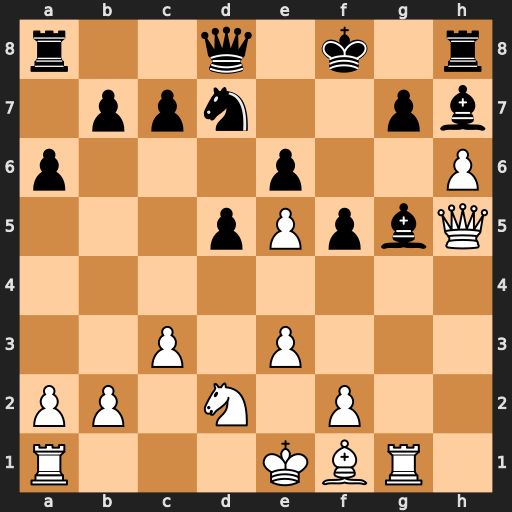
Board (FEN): r2q1k1r/1ppn2pb/p3p2P/3pPpbQ/8/2P1P3/PP1N1P2/R3KBR1
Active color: w
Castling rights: Q
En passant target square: -
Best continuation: hxg7+ Kxg7 Rxg5+ Qxg5 Qxg5+